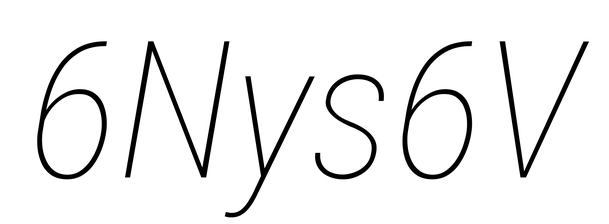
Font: Roboto-Italic_Condensed_Thin_Italic